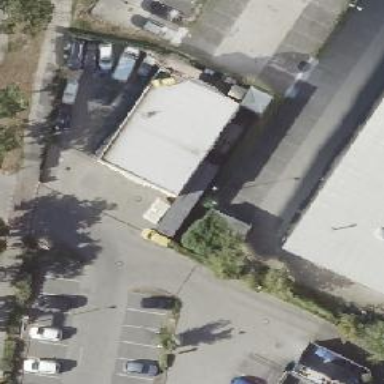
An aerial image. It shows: Industrial building.